Field crop: maize
Growth stage: 2
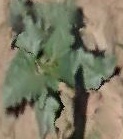
Species: datura